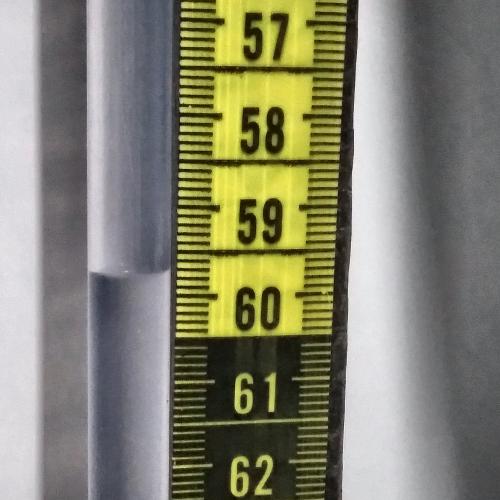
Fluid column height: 59.7 cm